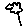
Label: flower